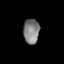
Tissue: lung
Cell type: Epithelial cells
Senescence score: 0.1534
Nuclear area (px): 385
Mean DAPI intensity: 129.021